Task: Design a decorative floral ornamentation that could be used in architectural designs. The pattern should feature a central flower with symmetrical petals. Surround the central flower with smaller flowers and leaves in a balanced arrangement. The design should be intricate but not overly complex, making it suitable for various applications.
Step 1530:
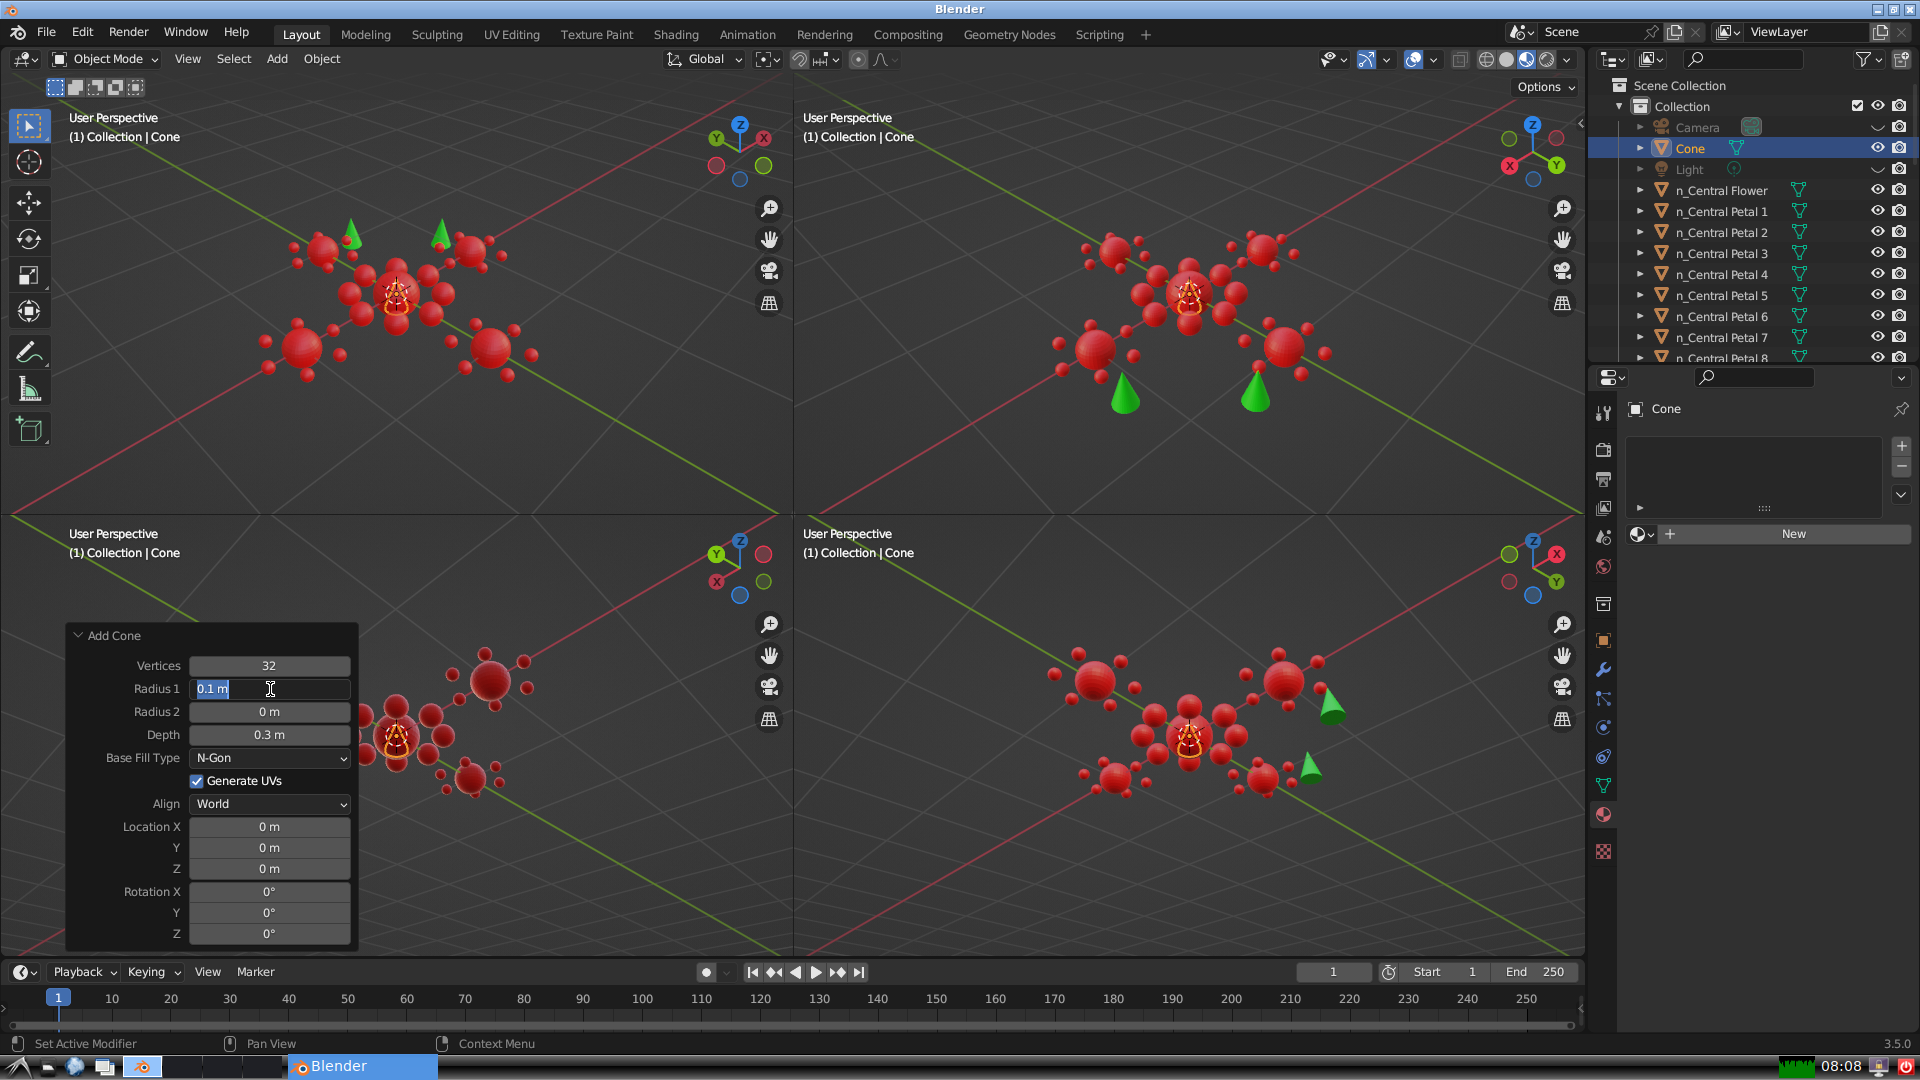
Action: input_text: 0.1